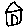
Label: house